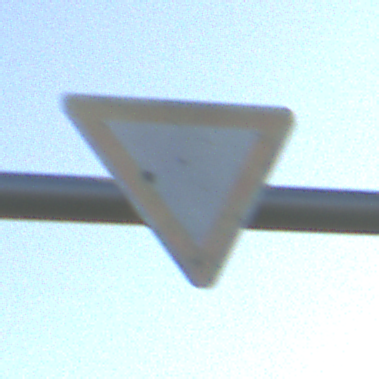
Verkehrszeichen: VorfahrtGewaehren
Umgebung: Outdoor, Nature
Tageszeit: SunriseSunset
Wetter: Clear
Licht: Natural
Jahreszeit: NotSpecified
Kontrast: HighContrast